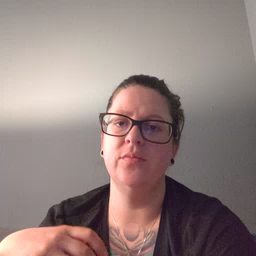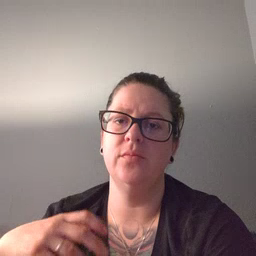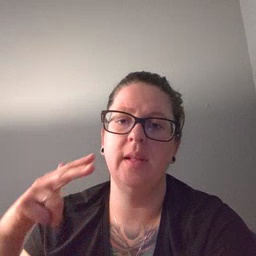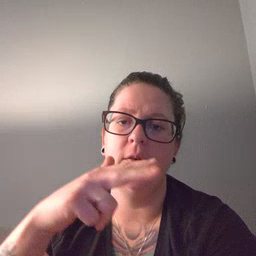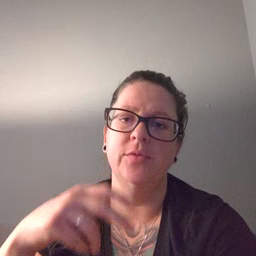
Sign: helicopter